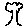
Label: tree